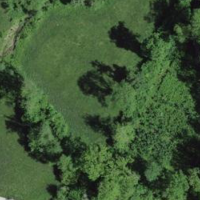
EUNIS habitat code: 25
Species observed at this site:
Pulmonaria obscura